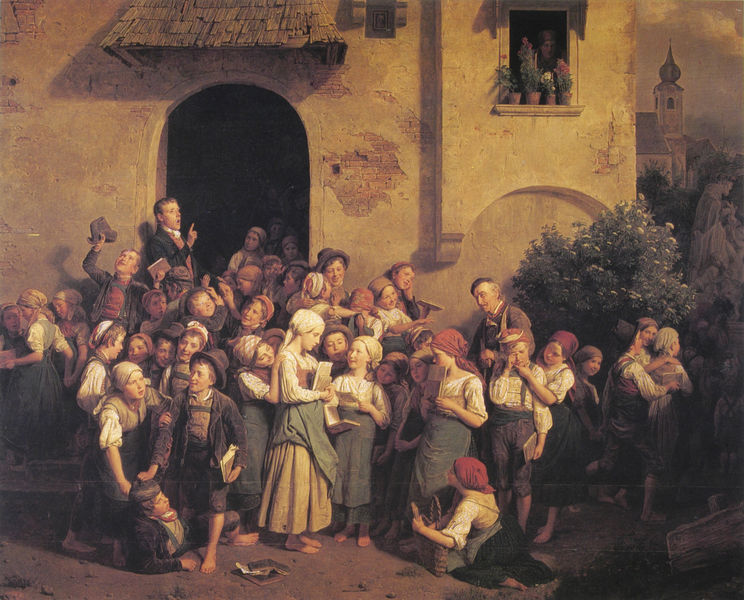
Titel: "Das Ende der Schulstunde"
Künstler: Ferdinand Georg Waldmüller
Standort: Moskau
Institution: Puschkin-Museum für bildende Künste
Schlagwörter: baum, blau, dunkel, fuß, gemälde, gruppe, hand, himmel, mann, schatten, bäume, frauen, gelb, grün, kirchturm, menschen, mädchen, sitzen, stadt, blumen, braun, fenster, finger, frau, geste, grau, hell, hintergrund, hut, kleid, kleider, licht, mitte, männer, reden, schwarz, straße, tür, weiss, ölbild, blüten, dach, gebäude, haus, rot, tuch, wolke, beige, masse, menge, rock, versammlung, hemd, jacke, wand, kleidung, stehen, öl, strauch, busch, büsche, kirche, sonne, boden, land, figur, tücher, kind, mutter, personen, pflanzen, rechts, bauern, kinder, turm, chaos, statue, deutschland, blumentopf, schürze, magd, sommer, bücher, genrebild, italien, lehrer, schuhe, schule, buben, jungen, knaben, schürzen, warm, dorf, mauer, ziegel, ausflug, pause, platz, rundbogen, romantik, sprechen, draussen, kopftuch, zeigefinger, korb, junge, freude, tor, bögen, blumentöpfe, lachen, barfuss, eingang, erker, spitzweg, buch, glockenturm, links, weinen, viele, knien, gruppenbild, ferien, heft, biedermeier, gestus, pfarrer, putz, ländlich, brief, romantisch, kopftücher, pastor, sonnenschein, kakteen, aussen, fingerzeig, karl, mediterran, hosenträger, schüler, topfpflanzen, carl, blumenstöcke, vordach, lederhose, spaß, bube, schindel, bäuerlich, mittelmeer, erklären, fesnter, joppe, juppe, klasse, post, unterrischt, schulklasse, erwachsene, schulgebäude, schulhof, mahnung, massen, raufen, ermahnen, rür, tpür, schulschluss, mahnend, schulfrei, zeugnisse, heimgehen